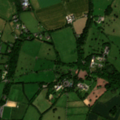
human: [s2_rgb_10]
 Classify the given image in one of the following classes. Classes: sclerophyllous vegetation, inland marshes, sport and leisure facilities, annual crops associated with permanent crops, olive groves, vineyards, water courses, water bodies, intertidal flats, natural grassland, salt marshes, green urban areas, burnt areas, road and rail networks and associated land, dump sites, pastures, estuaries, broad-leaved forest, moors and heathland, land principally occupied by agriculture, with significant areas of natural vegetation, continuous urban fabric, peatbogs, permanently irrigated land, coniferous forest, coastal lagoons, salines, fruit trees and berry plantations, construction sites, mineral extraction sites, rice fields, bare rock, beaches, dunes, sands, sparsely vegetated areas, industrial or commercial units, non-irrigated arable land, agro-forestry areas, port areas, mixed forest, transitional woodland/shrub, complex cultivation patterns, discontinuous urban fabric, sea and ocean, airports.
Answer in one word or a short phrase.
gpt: discontinuous urban fabric, non-irrigated arable land, pastures